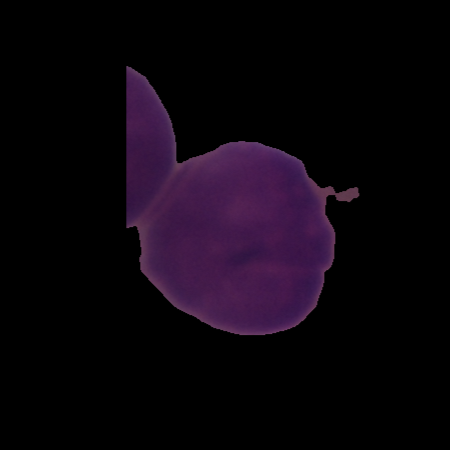
Label: healthy